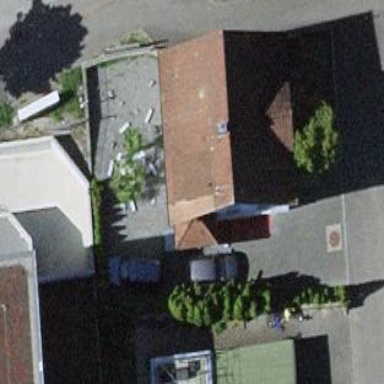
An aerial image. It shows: Nightclub building.